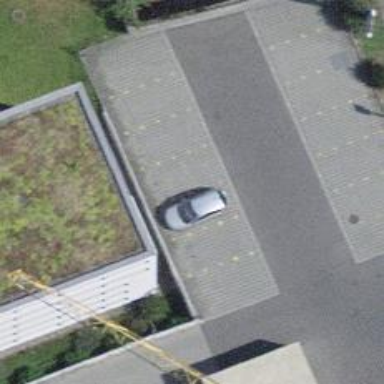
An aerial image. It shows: Parking available on the street side.